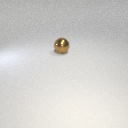
large brown metal sphere